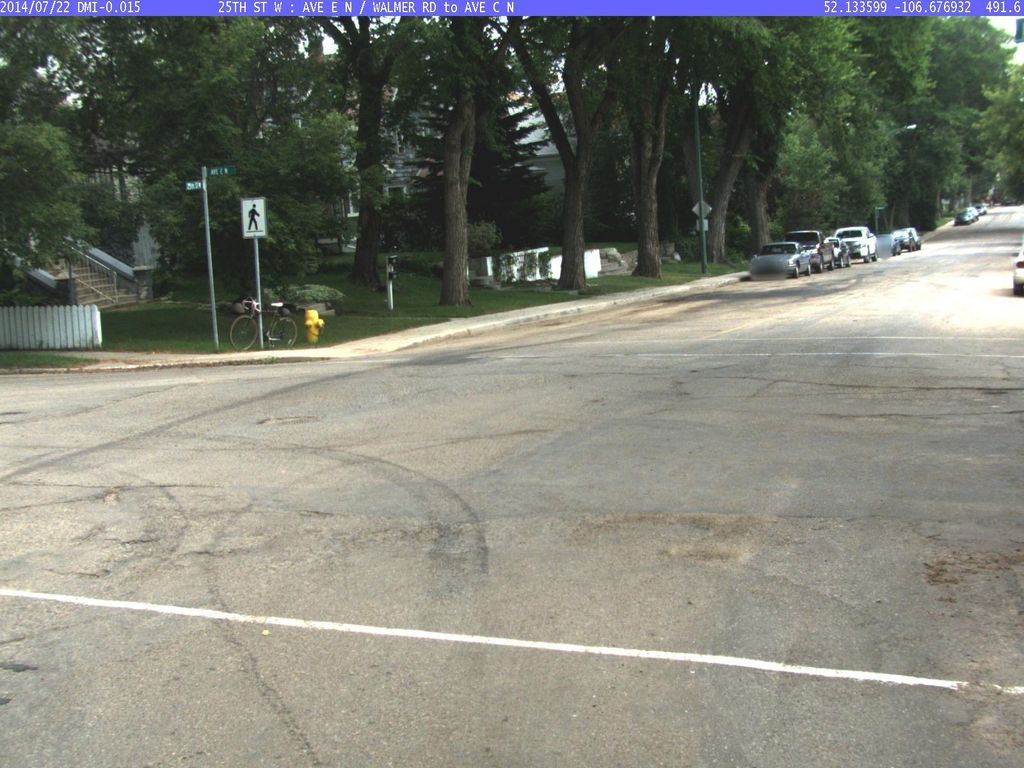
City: saskatoon